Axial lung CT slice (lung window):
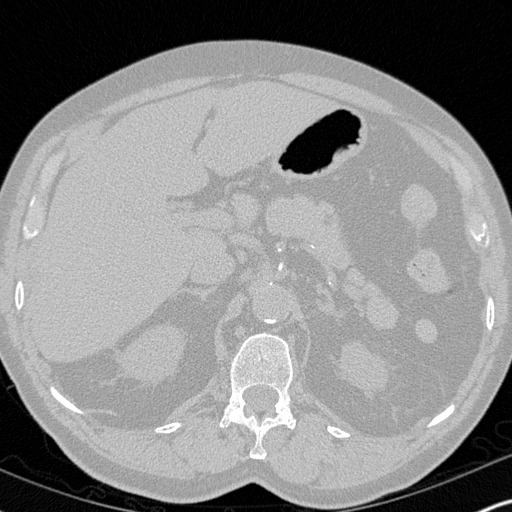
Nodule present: no